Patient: sex F, age 62
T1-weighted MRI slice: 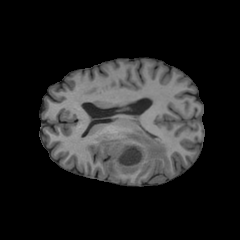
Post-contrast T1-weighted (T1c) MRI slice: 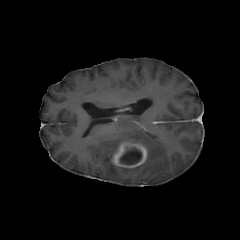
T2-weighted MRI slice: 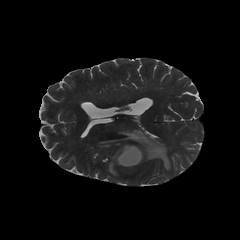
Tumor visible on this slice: yes
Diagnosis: Glioblastoma, IDH-wildtype
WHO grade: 4